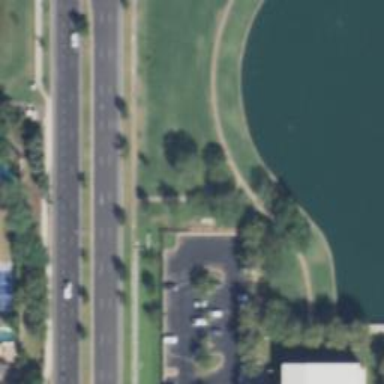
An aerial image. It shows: Footway.